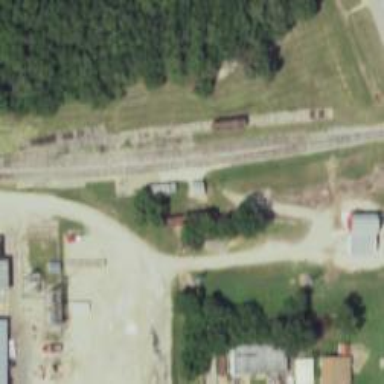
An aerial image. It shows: Preserved railway.